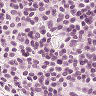
Metastatic tissue present: no